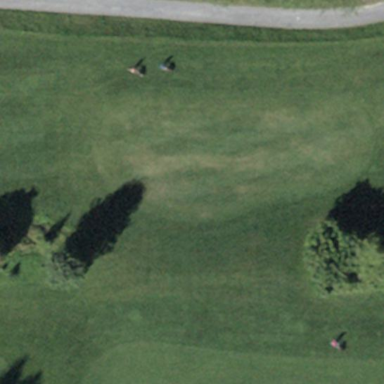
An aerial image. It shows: Grassy area designated as golf fairway.